Question: I use an xe:objectData as a datasource for a xp:dataTable. objectData1 uses some Java code to retrieve all documents from a view that match a key ( username ). The Java code looks like this:
'''
package com.isatweb.cois;
import static com.ibm.xsp.extlib.util.ExtLibUtil.getCurrentDatabase;
import static com.ibm.xsp.extlib.util.ExtLibUtil.getCurrentSession;
import java.io.Serializable;
import lotus.domino.Database;
import lotus.domino.Name;
import lotus.domino.Session;
import lotus.domino.View;
import lotus.domino.ViewEntryCollection;
public class ObjectDataVisits implements Serializable {
private static final long serialVersionUID = 1L;
ViewEntryCollection vec = null;
public ObjectDataVisits(){
try {
this.update();
} catch (Exception e) {
System.out.print(e);
}
}
public void update() {
try {
Database _db = getCurrentDatabase();
Session _session = getCurrentSession();
Name nam = _session.createName(_session.getEffectiveUserName());
String username = nam.getAbbreviated().replace(" ", "#").replace("/", "#").toUpperCase();
View view = _db.getView("vw_visit_open");
this.vec = view.getAllEntriesByKey(username);
} catch (Exception e) {
System.out.print(e);
}
}
public ViewEntryCollection getVisits(){
return this.vec;
}
}
'''
The XPage has the following code

When I first load the page, the data is read from the wiew and the dataTable displays the NoteIDs of all matching documents.
When I refresh the page using the button, I get an "Object has been removed or recycled" error.
Can anyone pls. show me what I'm doing wrong? ( and perhaps, how to do it right )
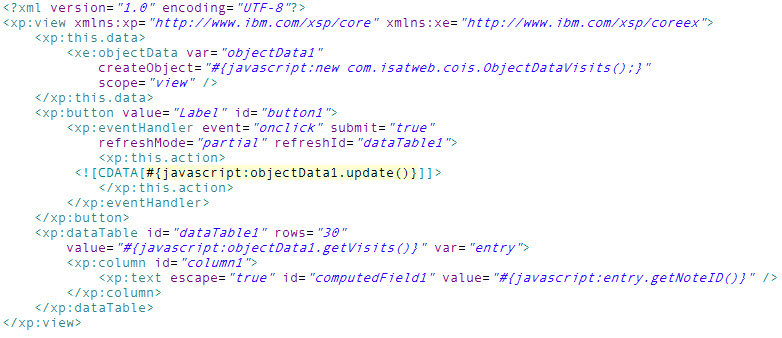
Answer: The problem is, that Notes objects are not serializable. During the partial refresh the method is executed the method. The ViewEntryCollection is a references to a view, and this view is already recycled.
If you just want to store some note id's then you could store them in a Vector instead. Otherwise you have to call your method in your method everytime.